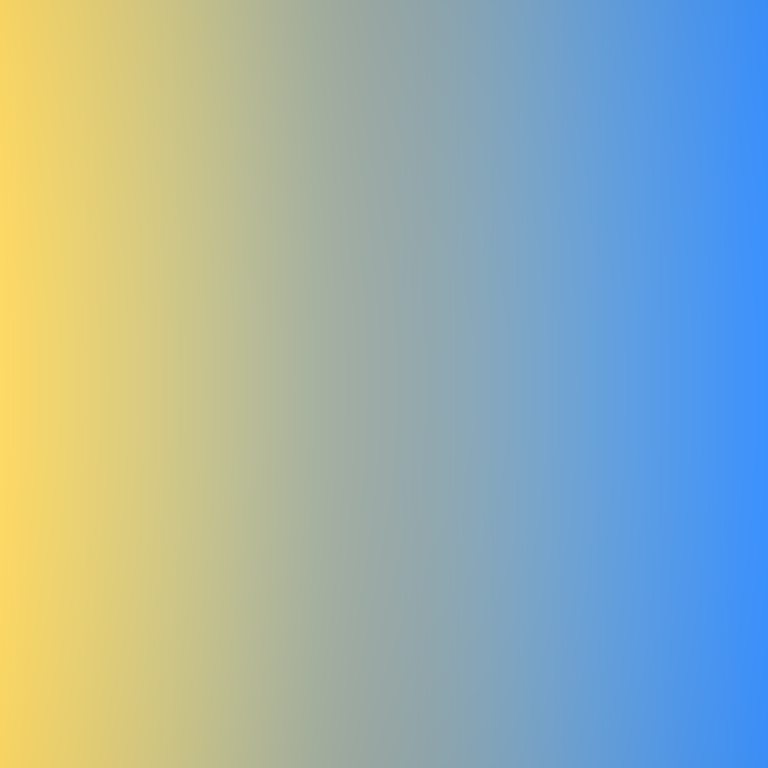
Abstract light effect, smooth gradient from warm yellow to cool blue, calm atmosphere, soft glow, no room, no furniture, no objects.